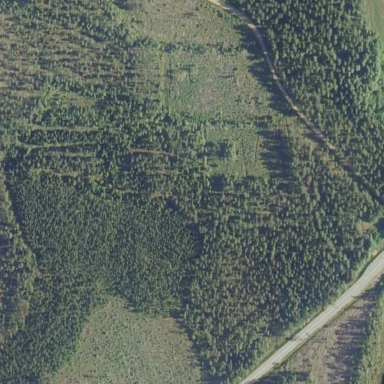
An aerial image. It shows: Mixed leaf woodland.